Question: I'm developing an App, and I need to draw borders and separators on a View, like the eBay app.
I think on a combination of shapes and view with 1dp. There is another easy way?

Many thanks.
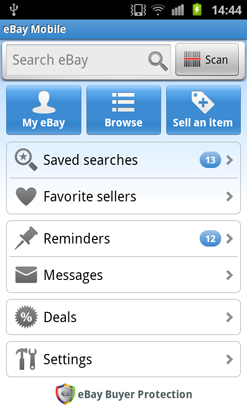
Answer: Create a 9-patch image for the outside border. Use that as the background resource and it will give you the rounded corners with solid border. For dividers, you can create a simple view and have another background resource that's a simple image with the same color as the border in the 9-patch.
'''
<LinearLayout xmlns:android="http://schemas.android.com/apk/res/android"
android:layout_width="fill_parent"
android:layout_height="fill_parent"
android:orientation="vertical">
<LinearLayout
android:layout_width="fill_parent"
android:layout_height="wrap_content"
android:background="@drawable/roundedborder"
android:orientation="vertical">
<!-- Put Saved Searches display code here. Probably LinearLayout/horizonal -->
<TextView
android:layout_width="fill_parent"
android:layout_height="1dp"
android:background="@drawable/simpleborder"
android:layout_margin="3dp"/> <!-- Spacer! -->
<!-- Put Favorite sellers display code here. Probably LinearLayout/horizonal -->
</LinearLayout>
</LinearLayout>
'''